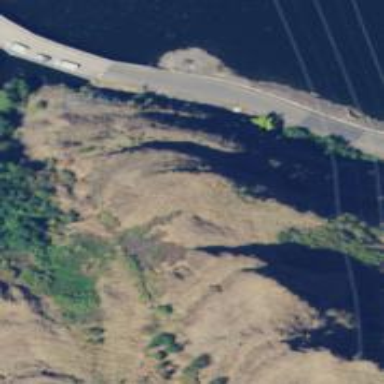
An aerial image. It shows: Cliff in nature.